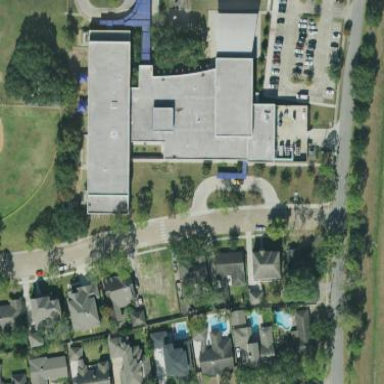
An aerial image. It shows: School building.